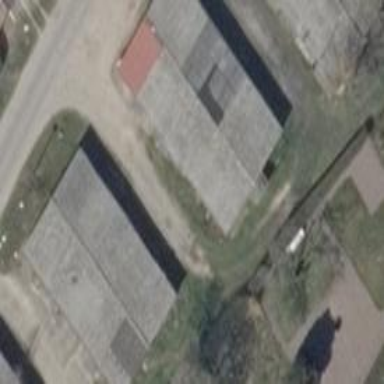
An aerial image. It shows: Group of garages.